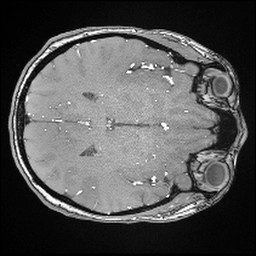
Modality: angio
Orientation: axial
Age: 29
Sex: female
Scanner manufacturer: siemens
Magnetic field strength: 3 T
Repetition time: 0.021 s
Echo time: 0.00342 s